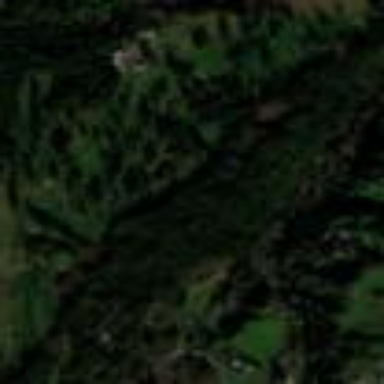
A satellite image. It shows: Golf course surrounded by greenery.